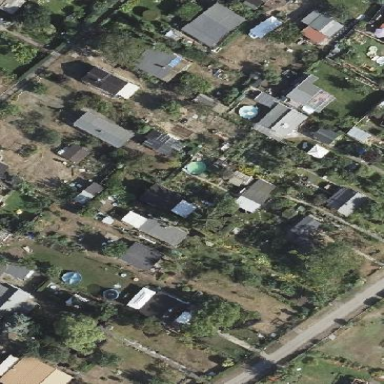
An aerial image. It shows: Plot within allotments.